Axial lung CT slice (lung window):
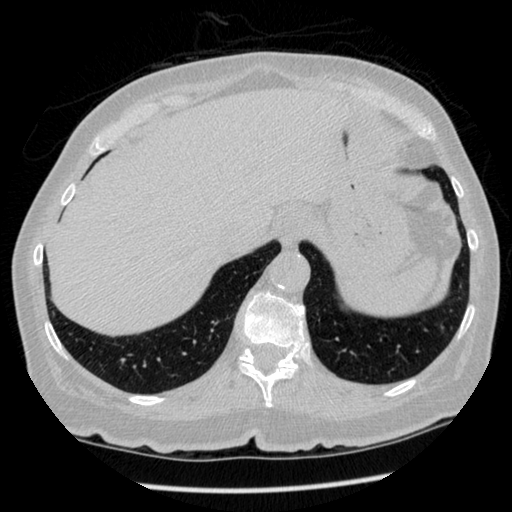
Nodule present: no